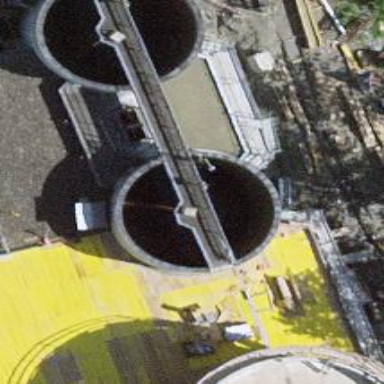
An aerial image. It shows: Storage tank designed to hold water.